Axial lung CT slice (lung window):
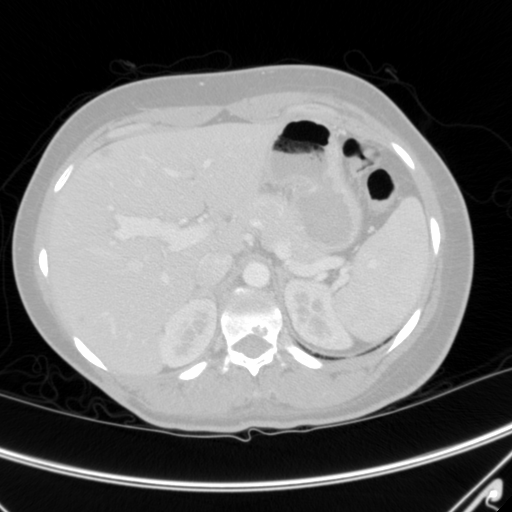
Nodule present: no